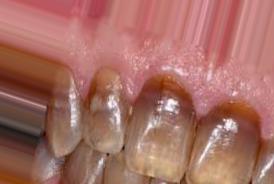
Condition: Tooth Discoloration